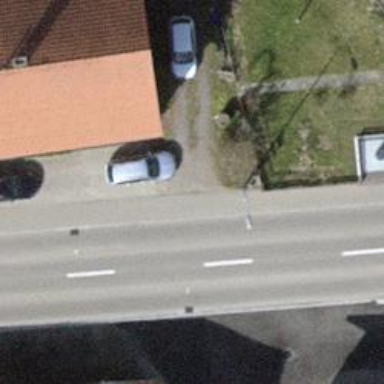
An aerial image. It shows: Bus stop with platform for public transport.